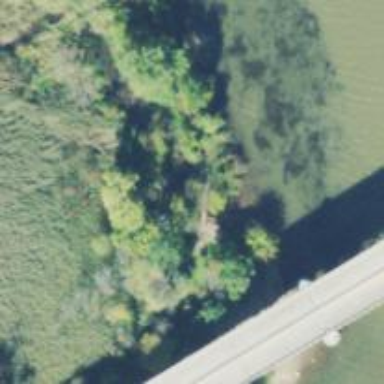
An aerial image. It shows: Path leading to bridge.